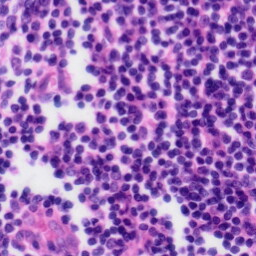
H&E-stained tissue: Tonsil